Question: I get an error, 'Unknown column 'events.event_id' in 'field list'' even though my table clearly has the column, as shown in the attached screenshot:

My SQL query is as follows:
'''
SELECT
'events'.'event_id',
'events'.'realm',
'events'.'starts',
'events'.'ends',
'general_data'.'id',
'general_data'.'nick'
FROM 'events'
JEFT JOIN
'general_data' ON 'events'.'owner'='general_data'.'id'
WHERE
'instance'=1 AND
'zone'=1 AND
('realm'='foo' OR 'crossrealm'=1)
ORDER BY
'events'.'starts','events'.'realm' ASC
LIMIT 0,50
'''
Could anyone please offer some insight to what migh tbe causing this problem?
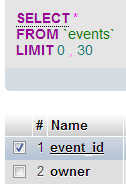
Answer: > JEFT JOIN
Did you type it wrong or? It should be LEFT JOIN i guess